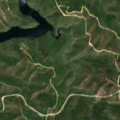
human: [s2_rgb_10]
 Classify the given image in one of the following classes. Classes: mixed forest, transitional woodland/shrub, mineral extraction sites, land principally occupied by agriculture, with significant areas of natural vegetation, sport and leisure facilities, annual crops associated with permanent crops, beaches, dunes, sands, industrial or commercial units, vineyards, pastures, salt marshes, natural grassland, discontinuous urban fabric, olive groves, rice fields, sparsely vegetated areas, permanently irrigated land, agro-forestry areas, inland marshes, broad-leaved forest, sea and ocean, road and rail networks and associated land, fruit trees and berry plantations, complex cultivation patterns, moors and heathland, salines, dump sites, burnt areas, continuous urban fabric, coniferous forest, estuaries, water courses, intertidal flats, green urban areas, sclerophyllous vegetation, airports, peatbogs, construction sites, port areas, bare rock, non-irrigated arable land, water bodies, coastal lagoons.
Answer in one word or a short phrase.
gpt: coniferous forest, transitional woodland/shrub, water bodies